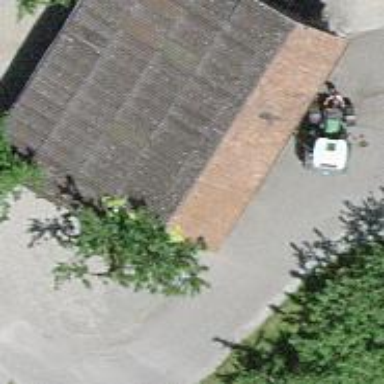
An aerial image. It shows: Rural barn.